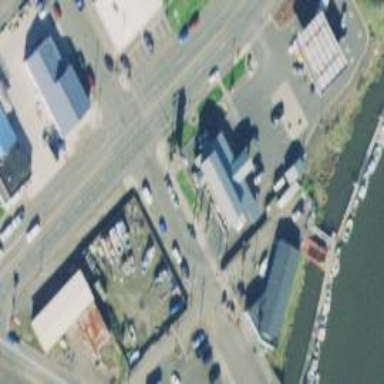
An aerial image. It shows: Convenience shop.